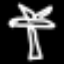
Label: palm tree